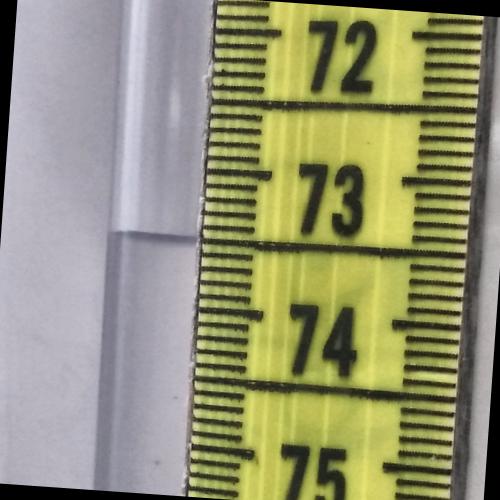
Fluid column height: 73.5 cm